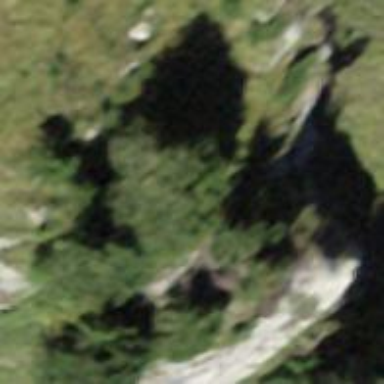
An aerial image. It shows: Natural cliff.